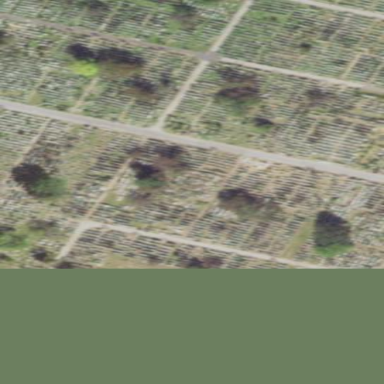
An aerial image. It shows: Sector within cemetery.